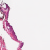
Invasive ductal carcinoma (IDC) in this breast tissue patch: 0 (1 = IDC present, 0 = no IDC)